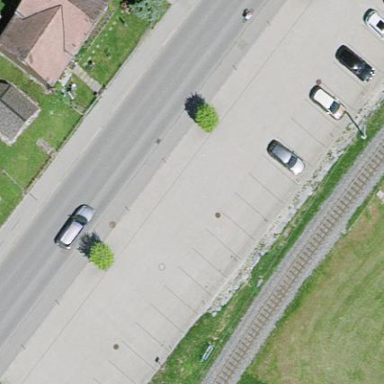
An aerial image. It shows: Street-side parking area.